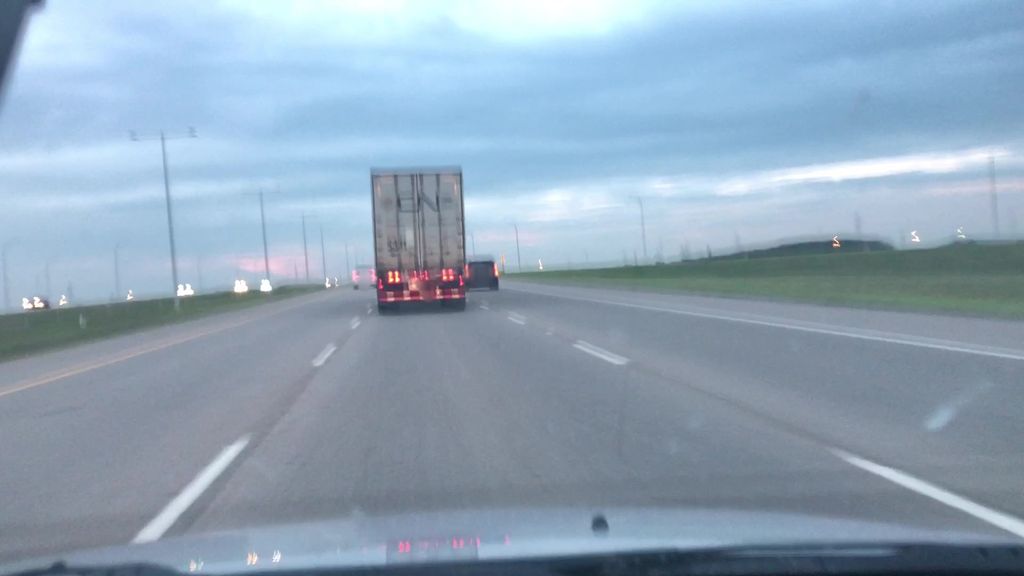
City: edmonton